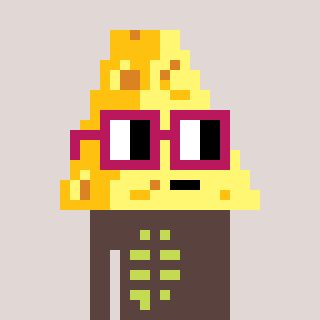
a pixel art character with square dark red glasses, a cheese-shaped head and a darkbrown-colored body on a warm background